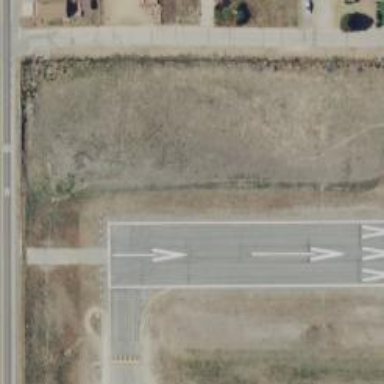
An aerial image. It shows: Displaced threshold runway at the airport.